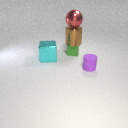
small green rubber cube to the left of small purple rubber cylinder